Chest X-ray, PA view. Patient: 53 years old, sex F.
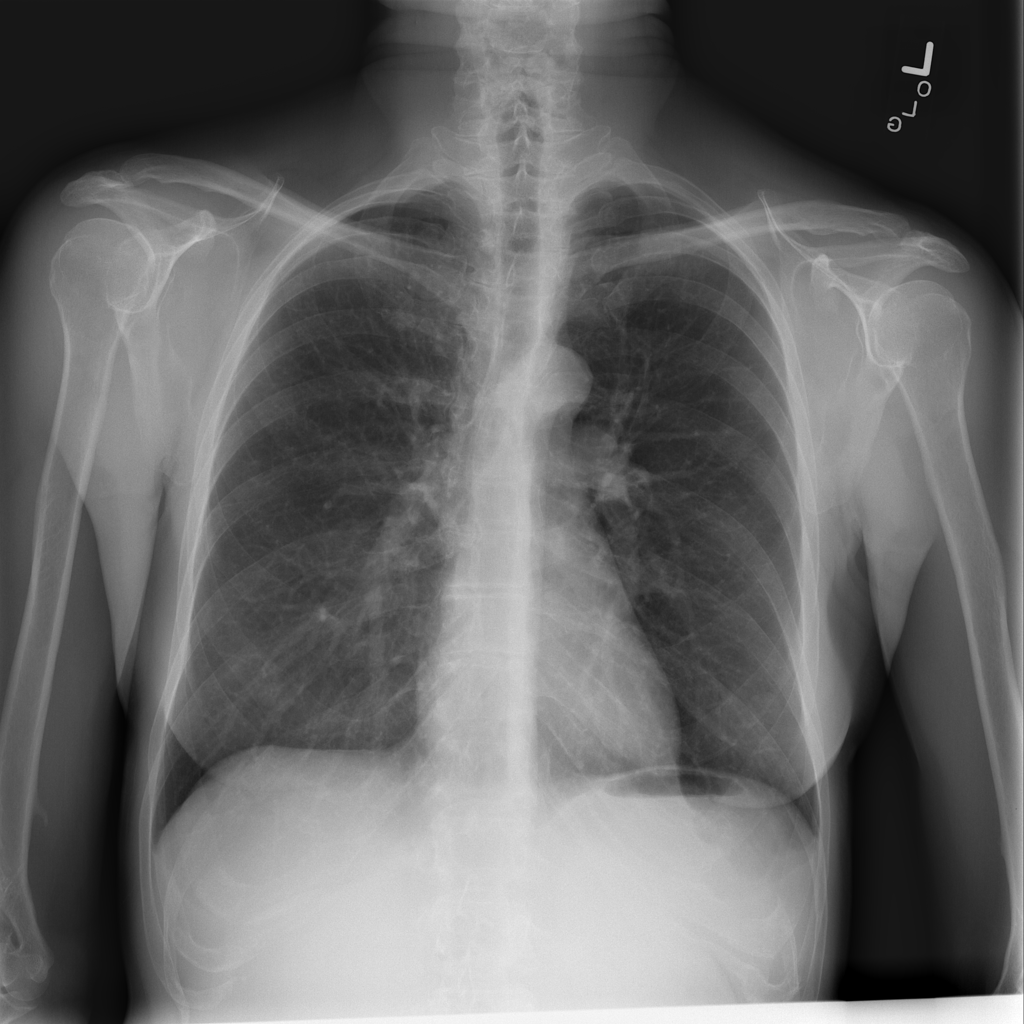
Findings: No Finding